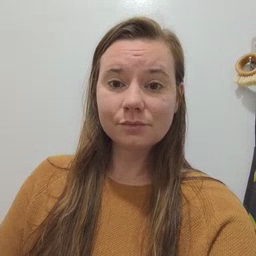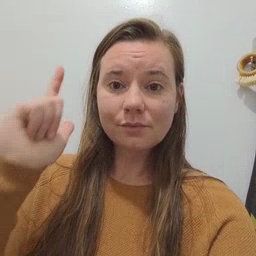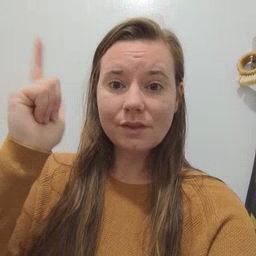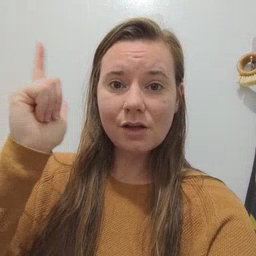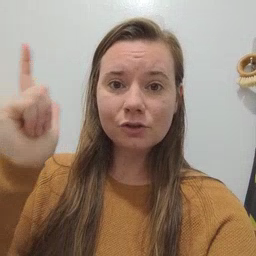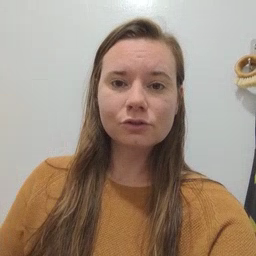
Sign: later